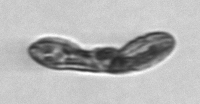
Label: Karenia